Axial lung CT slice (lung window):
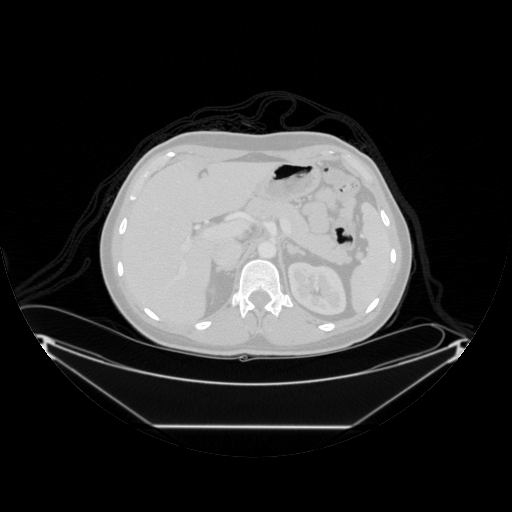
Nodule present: no